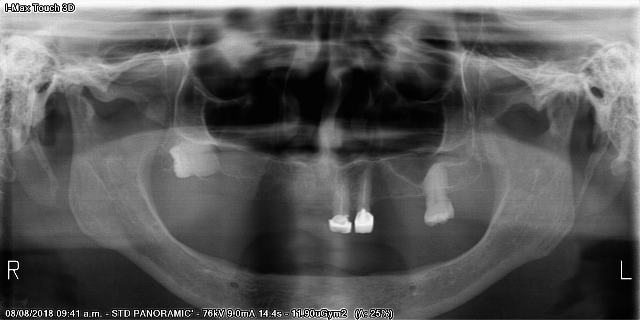
adult